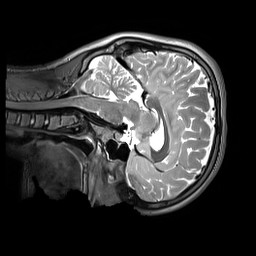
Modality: T2w
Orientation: sagittal
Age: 13
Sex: male
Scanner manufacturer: siemens
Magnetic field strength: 3 T
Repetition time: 3.2 s
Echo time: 0.408 s